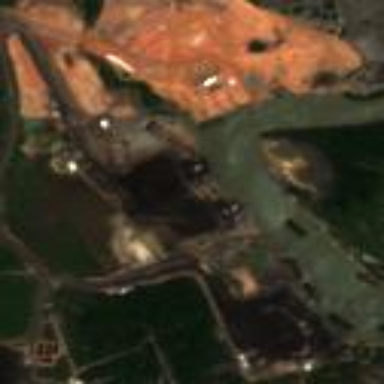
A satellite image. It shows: Industrial area primarily used for coal processing.